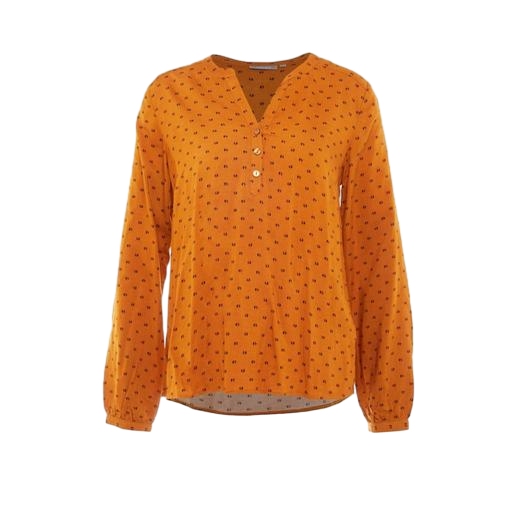
popover shirt polka dot, multicolor vero moda rust high neck blouse, orange mandarin collar shirt, white background